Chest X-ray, PA view. Patient: 36 years old, sex M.
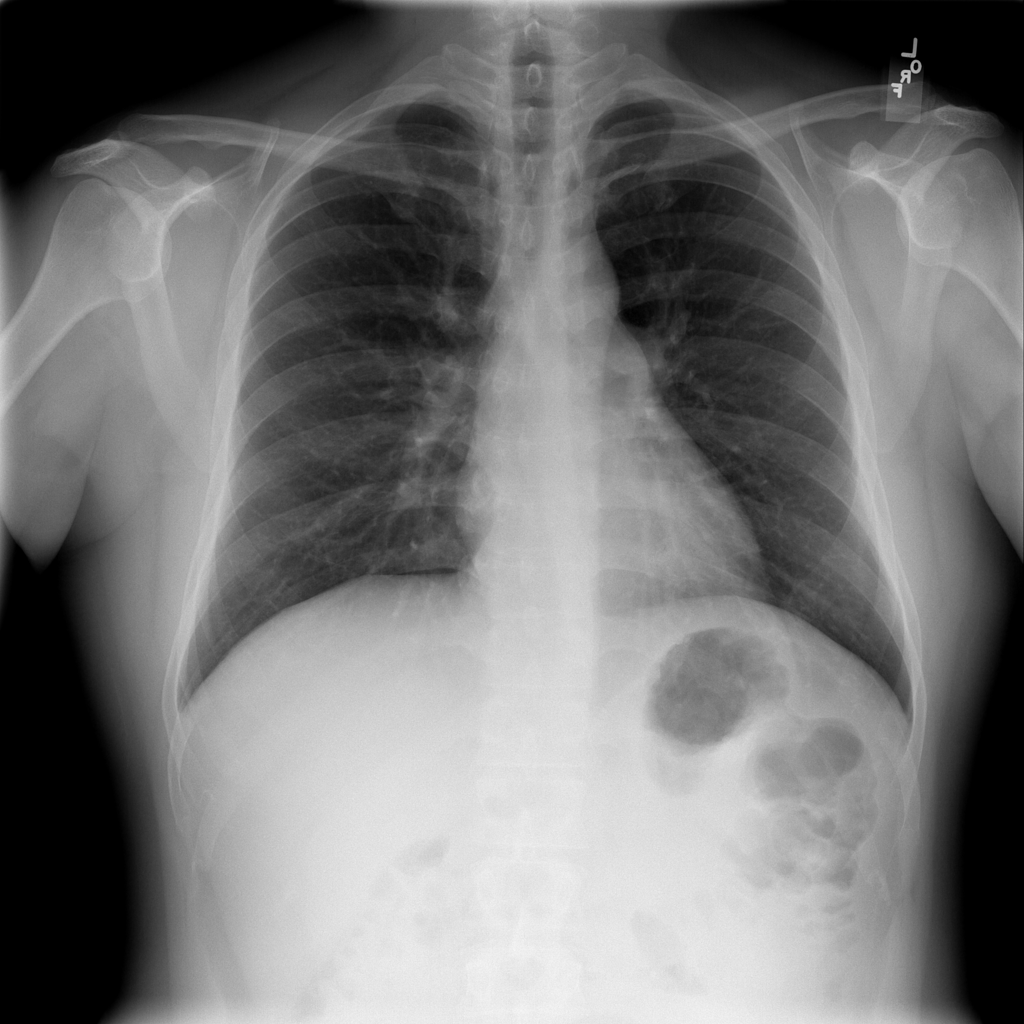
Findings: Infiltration